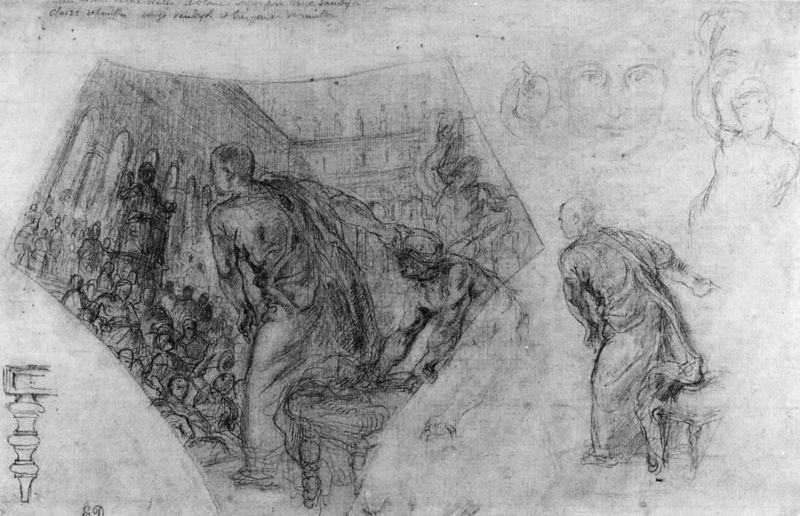
Titel: Cicero beschuldigt Verres, Studie
Künstler: Eugène Delacroix
Institution: Privatsammlung
Schlagwörter: körper, mann, menschen, skizze, stuhl, zeichnung, gebäude, schleier, tuch, leute, gesicht, kirche, figur, skulptur, studie, schattierung, hocker, saal, volk, mönch